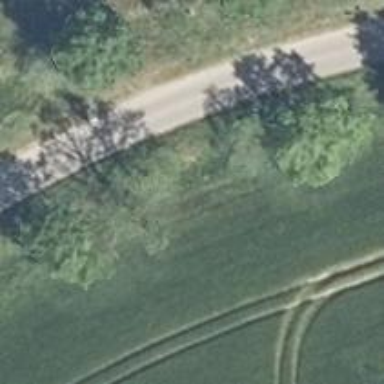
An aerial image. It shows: Row of trees in natural setting.